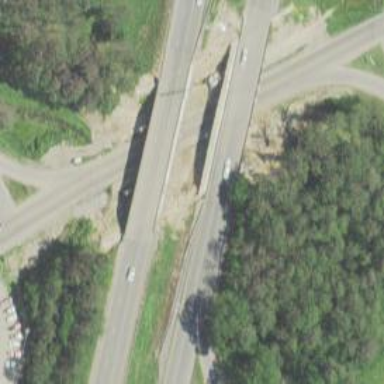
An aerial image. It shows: Viaduct bridge on motorway.